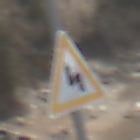
Verkehrszeichen: DoppelkurveZunaechstLinks
Umgebung: Outdoor, Nature
Tageszeit: Midday
Wetter: PartlyCloudy
Licht: Natural
Jahreszeit: NotSpecified
Kontrast: HighContrast